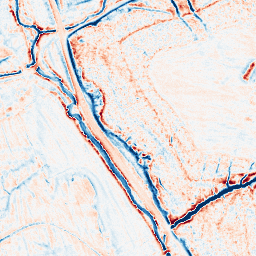
Category: edge_preserving
Decomposition family: anisotropic_diffusion
Decomposition parameters: iterations: 20
kappa: 50
gamma: 0.15
Upsampling method: quadratic
Upsampling parameters: scale: 8
Upsampling scale: 8